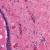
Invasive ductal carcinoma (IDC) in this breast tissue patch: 0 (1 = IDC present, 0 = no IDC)